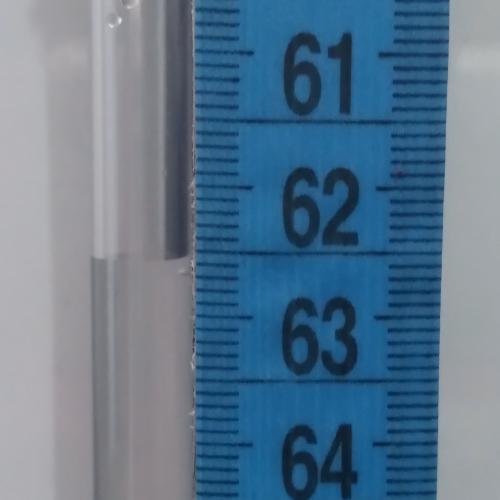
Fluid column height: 62.6 cm